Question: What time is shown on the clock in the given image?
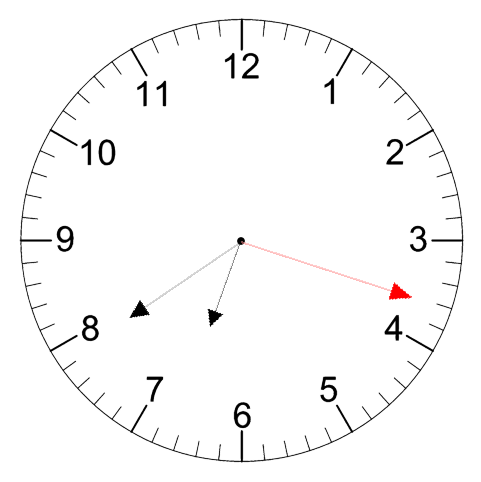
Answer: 06:39:18